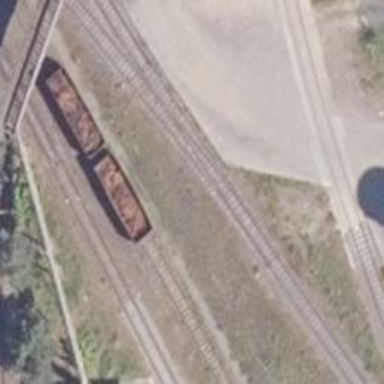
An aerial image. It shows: Railway switch.